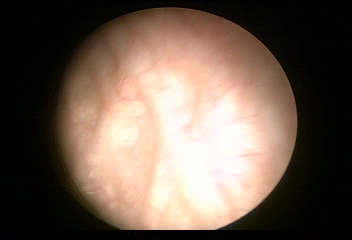
Modality: WLC
Class: Normal mucosa
Bladder cancer association: No